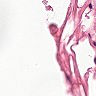
Metastatic tissue present: no